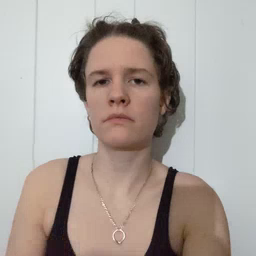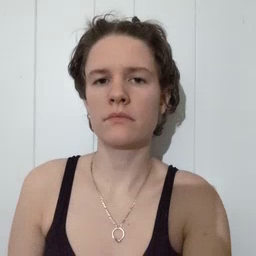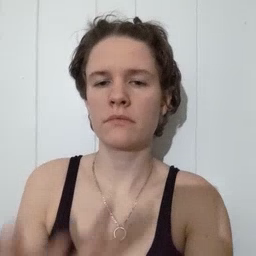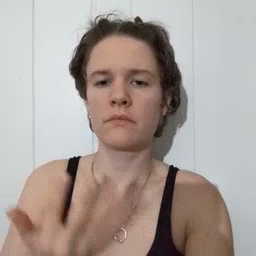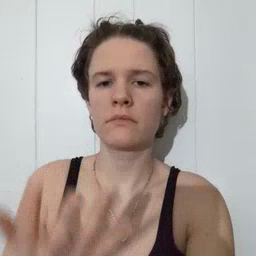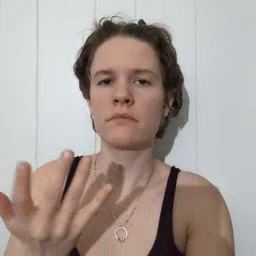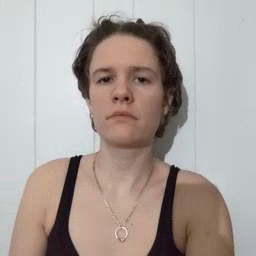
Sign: wait